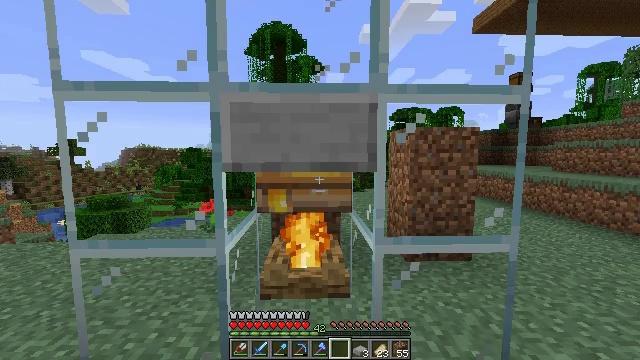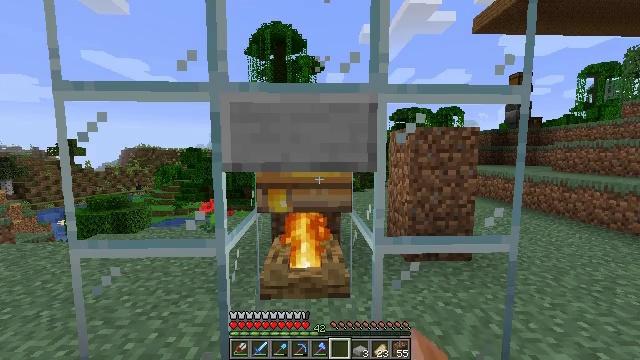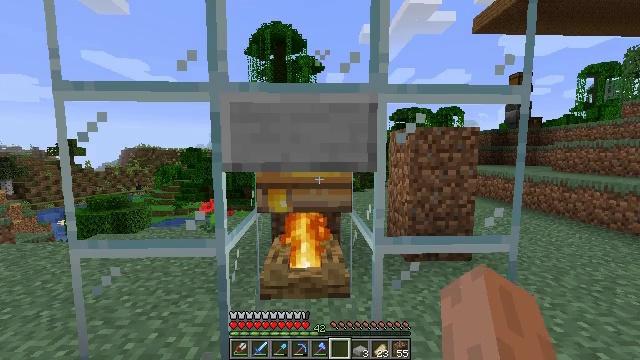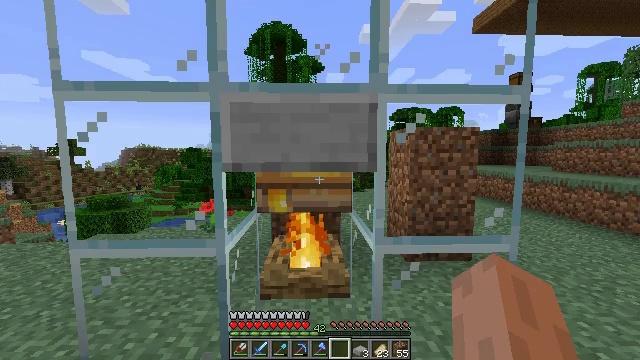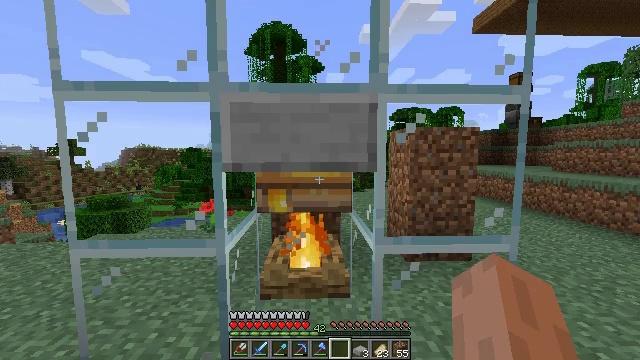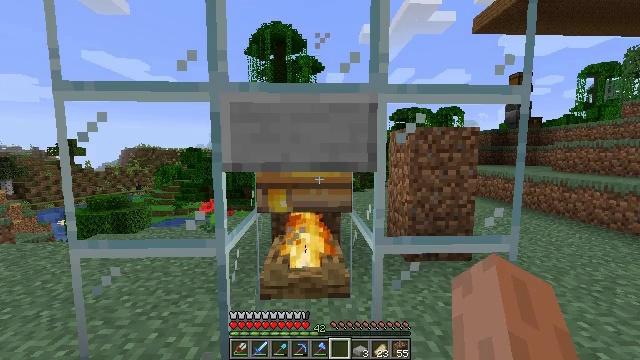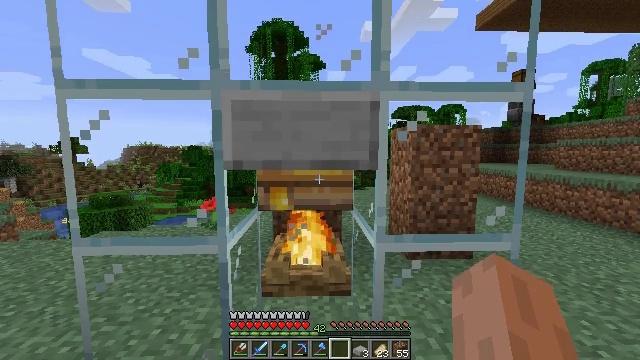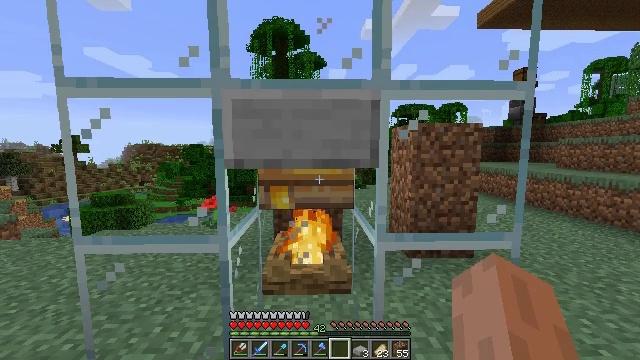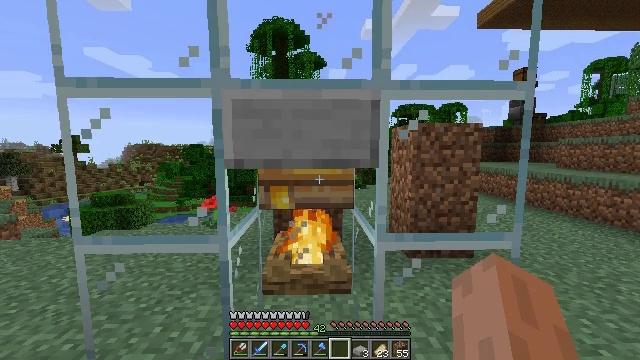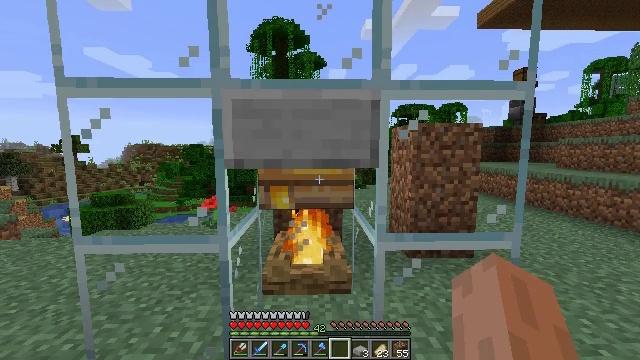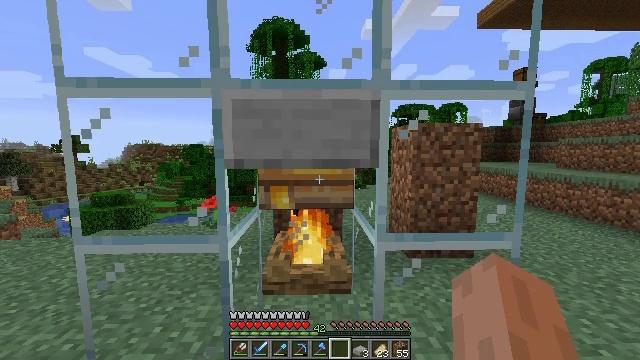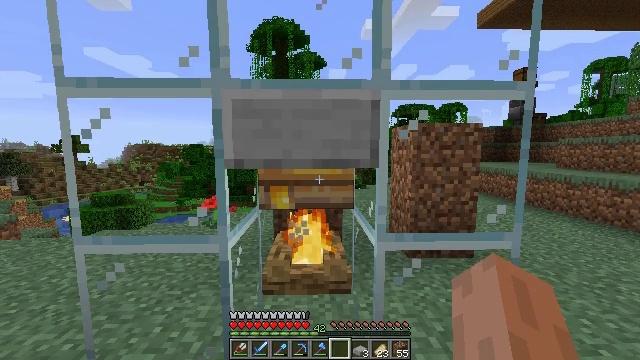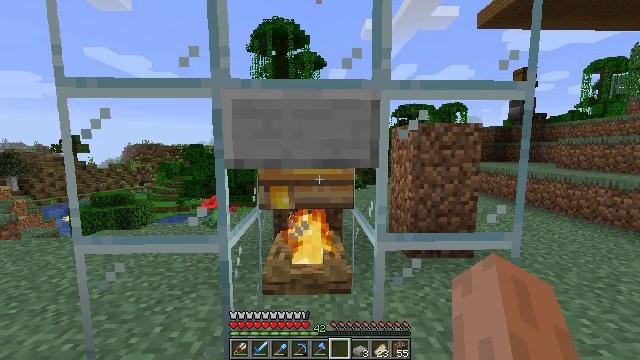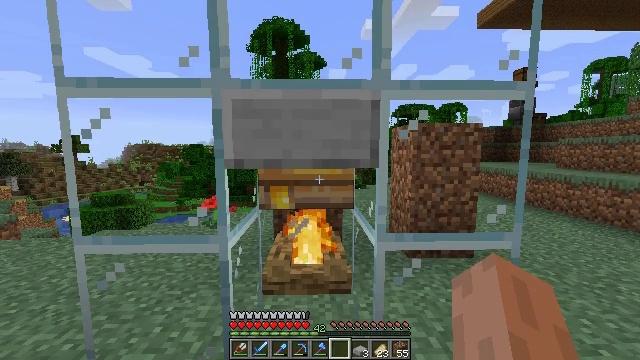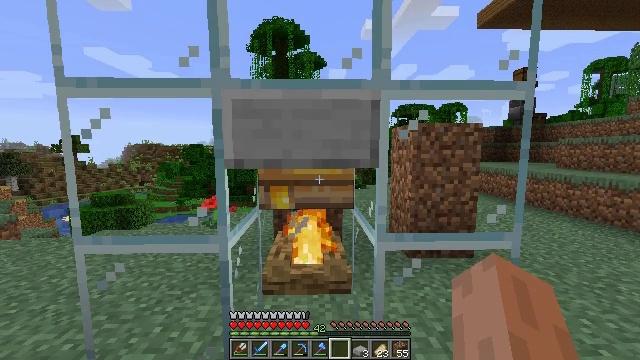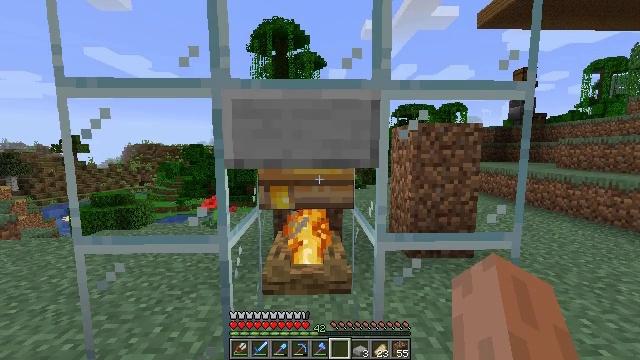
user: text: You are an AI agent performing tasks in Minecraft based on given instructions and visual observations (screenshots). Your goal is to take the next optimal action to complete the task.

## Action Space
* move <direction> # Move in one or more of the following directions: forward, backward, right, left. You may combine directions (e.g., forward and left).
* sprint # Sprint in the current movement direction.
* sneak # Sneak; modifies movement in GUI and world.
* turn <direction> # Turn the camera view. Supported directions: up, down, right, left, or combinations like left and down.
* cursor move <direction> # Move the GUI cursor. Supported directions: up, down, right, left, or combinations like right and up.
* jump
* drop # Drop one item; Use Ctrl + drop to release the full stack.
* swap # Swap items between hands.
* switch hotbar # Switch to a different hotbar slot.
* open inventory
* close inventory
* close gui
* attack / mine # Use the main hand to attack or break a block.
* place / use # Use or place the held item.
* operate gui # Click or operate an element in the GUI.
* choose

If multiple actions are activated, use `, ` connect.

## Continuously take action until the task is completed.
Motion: motion action
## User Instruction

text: Collect the bee nest for honey.
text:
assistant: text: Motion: no_op
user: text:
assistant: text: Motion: no_op
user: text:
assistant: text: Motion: no_op
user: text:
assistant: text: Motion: no_op
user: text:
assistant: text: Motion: no_op
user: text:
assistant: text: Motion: no_op
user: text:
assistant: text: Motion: no_op
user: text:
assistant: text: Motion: no_op
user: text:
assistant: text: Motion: no_op
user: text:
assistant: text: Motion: no_op
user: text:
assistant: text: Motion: no_op
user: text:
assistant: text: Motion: no_op
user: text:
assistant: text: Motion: no_op
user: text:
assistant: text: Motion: no_op
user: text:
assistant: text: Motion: no_op
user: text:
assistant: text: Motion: no_op
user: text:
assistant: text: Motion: no_op
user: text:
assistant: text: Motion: no_op
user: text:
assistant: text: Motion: no_op
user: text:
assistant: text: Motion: no_op
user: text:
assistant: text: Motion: no_op
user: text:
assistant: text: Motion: no_op
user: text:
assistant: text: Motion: no_op
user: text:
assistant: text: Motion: no_op
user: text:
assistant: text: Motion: no_op
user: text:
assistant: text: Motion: no_op
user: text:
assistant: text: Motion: no_op
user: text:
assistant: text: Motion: no_op
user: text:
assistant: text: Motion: no_op
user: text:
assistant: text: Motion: no_op